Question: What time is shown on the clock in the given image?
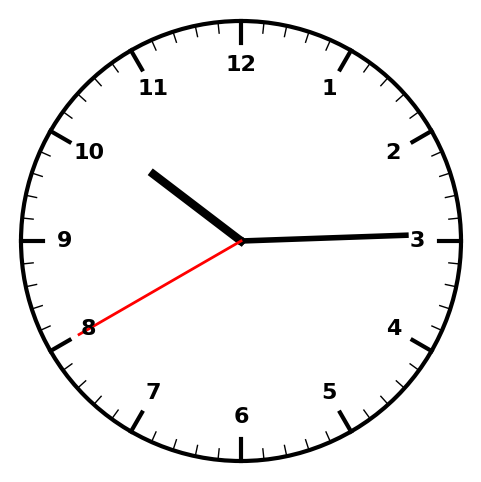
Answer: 10:14:40